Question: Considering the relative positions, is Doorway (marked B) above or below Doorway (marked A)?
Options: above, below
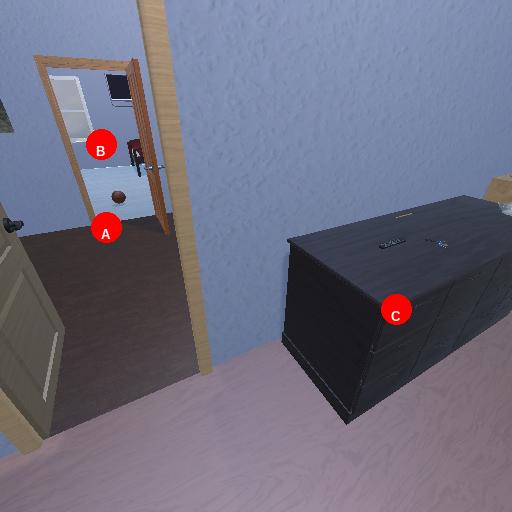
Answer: above